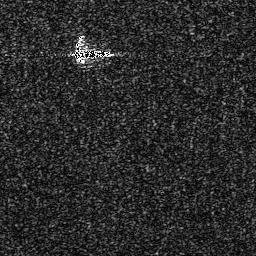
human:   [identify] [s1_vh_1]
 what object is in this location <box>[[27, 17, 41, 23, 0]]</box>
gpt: <ref>1 medium ship at the top</ref>